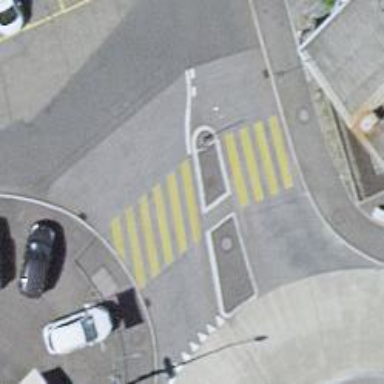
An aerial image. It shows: Uncontrolled zebra crossing with zebra markings.